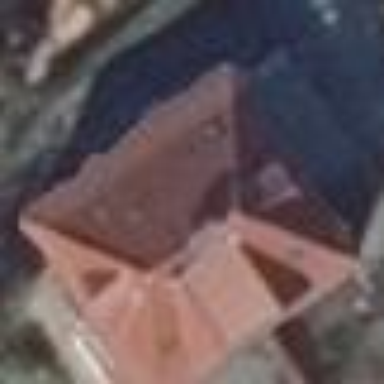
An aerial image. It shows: Detached building.